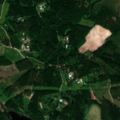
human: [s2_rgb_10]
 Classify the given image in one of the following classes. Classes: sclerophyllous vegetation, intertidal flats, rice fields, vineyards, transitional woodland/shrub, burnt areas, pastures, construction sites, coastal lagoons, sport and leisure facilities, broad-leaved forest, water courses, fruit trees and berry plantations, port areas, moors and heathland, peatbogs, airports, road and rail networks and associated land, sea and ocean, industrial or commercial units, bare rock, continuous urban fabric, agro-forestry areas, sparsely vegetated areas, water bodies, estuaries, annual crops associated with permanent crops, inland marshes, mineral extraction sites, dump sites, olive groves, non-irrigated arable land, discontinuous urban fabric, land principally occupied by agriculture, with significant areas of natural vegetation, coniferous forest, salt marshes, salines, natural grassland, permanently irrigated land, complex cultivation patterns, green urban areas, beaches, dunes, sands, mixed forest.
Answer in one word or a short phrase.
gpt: broad-leaved forest, mixed forest, water bodies